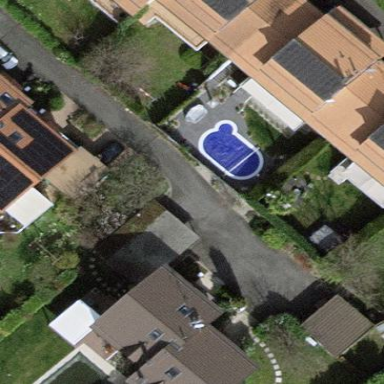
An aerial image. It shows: Garden enclosed by fence.